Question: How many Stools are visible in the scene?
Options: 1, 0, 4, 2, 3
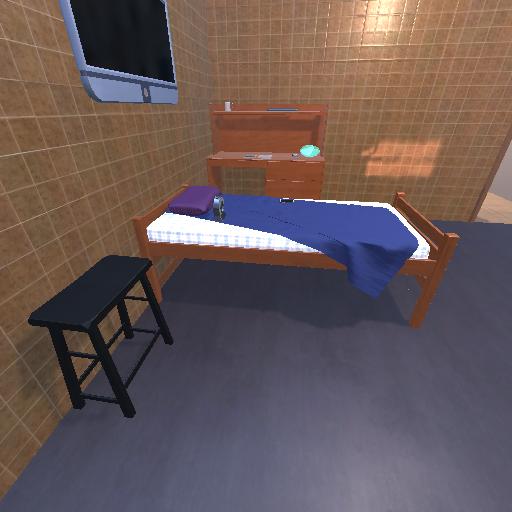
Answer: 1